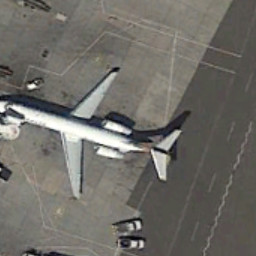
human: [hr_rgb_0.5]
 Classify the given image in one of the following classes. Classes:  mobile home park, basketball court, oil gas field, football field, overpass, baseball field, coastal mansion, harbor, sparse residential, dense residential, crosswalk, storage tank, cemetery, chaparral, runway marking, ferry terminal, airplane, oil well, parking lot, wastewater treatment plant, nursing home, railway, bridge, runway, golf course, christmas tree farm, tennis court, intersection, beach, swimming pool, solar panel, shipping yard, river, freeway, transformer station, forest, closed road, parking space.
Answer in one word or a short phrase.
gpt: airplane